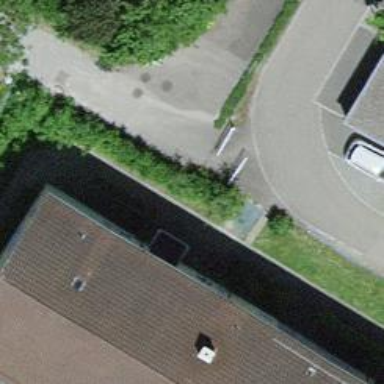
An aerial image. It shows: Cycle barrier.